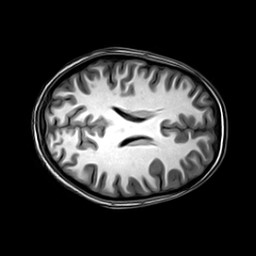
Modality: T1w
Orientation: axial
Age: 22
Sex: female